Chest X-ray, AP view. Patient: 66 years old, sex F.
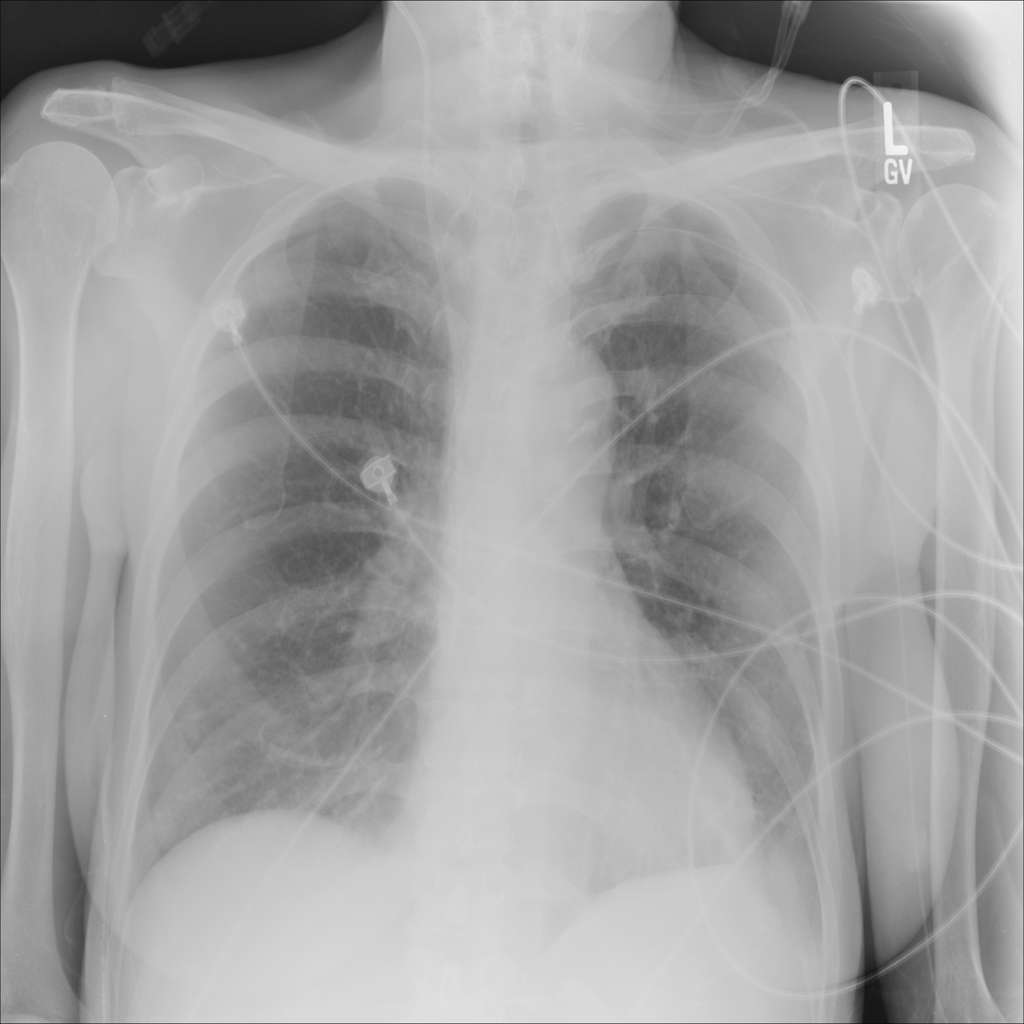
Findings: No Finding